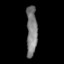
Tissue: prostate
Cell type: Fibroblasts
Senescence score: 0.7696
Nuclear area (px): 524
Mean DAPI intensity: 126.34